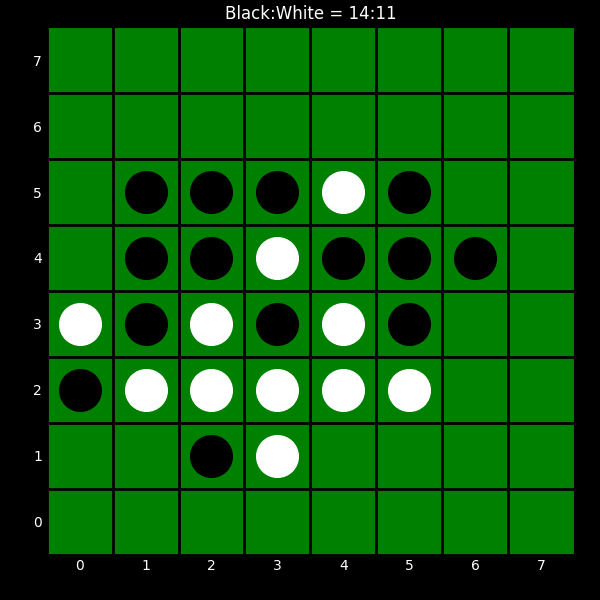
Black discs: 14
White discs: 11